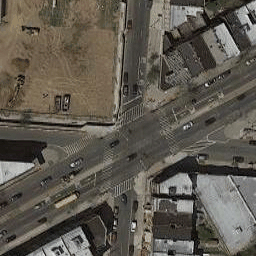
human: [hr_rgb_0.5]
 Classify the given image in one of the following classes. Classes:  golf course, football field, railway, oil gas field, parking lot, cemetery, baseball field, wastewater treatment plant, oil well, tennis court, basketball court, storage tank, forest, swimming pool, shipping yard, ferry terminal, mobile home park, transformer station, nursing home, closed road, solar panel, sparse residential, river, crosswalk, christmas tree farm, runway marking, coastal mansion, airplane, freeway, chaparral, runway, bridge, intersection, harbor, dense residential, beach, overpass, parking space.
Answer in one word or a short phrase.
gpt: intersection